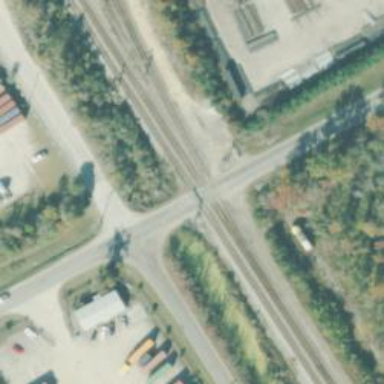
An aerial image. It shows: Level crossing with lights at railway intersection.